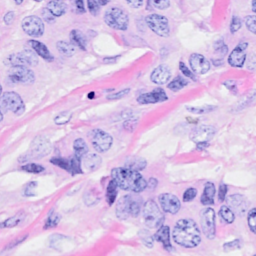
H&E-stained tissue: Breast